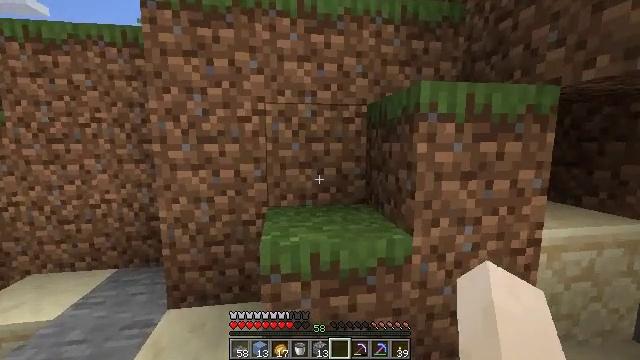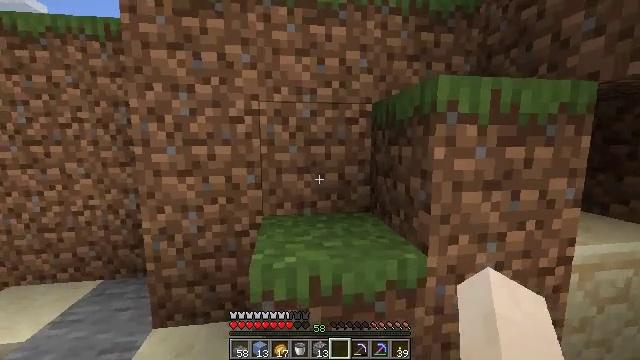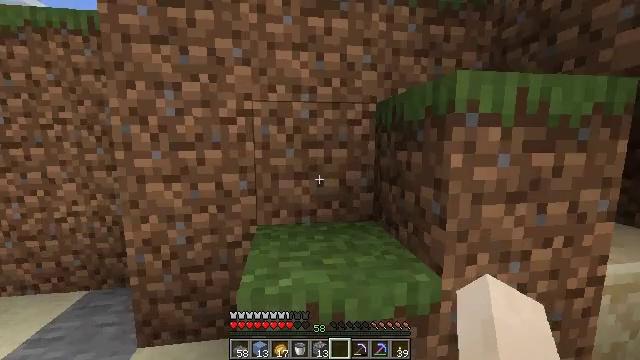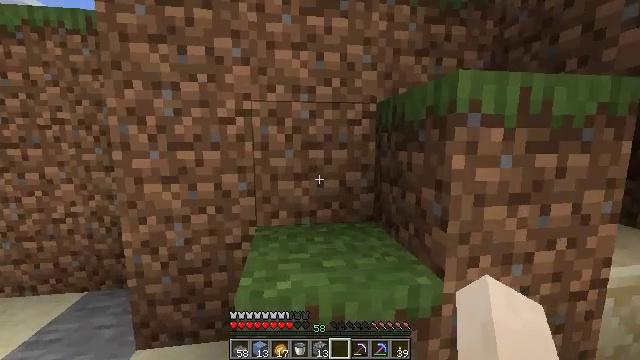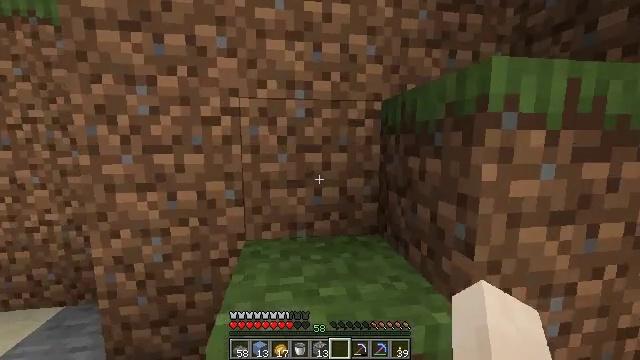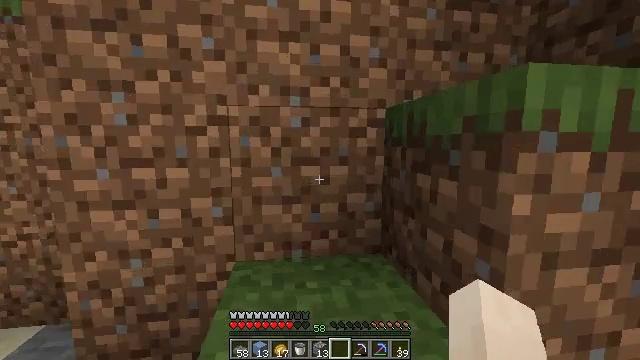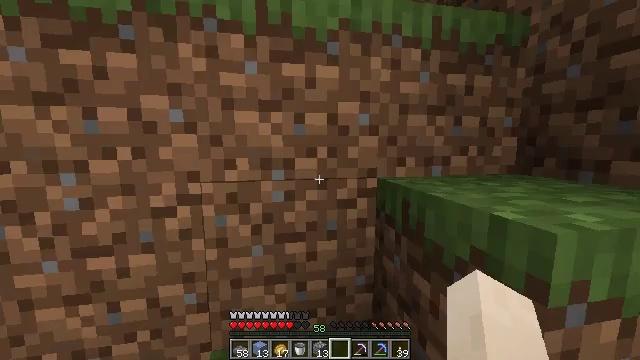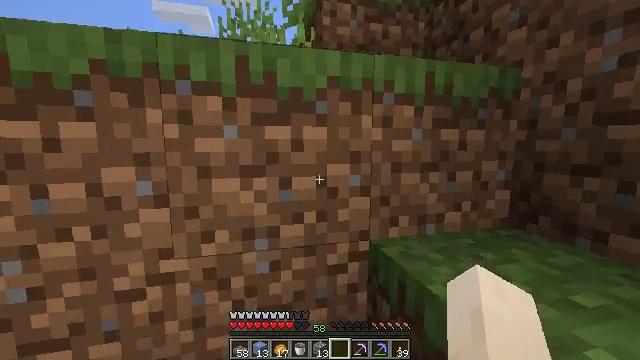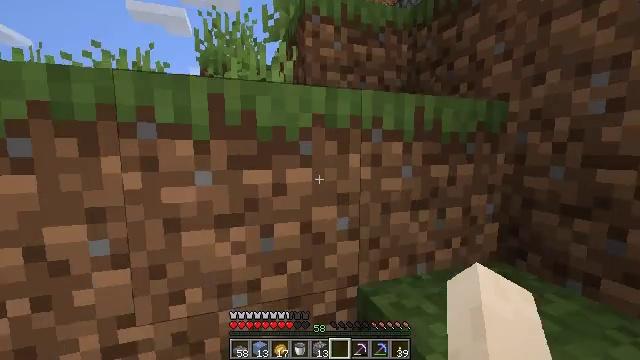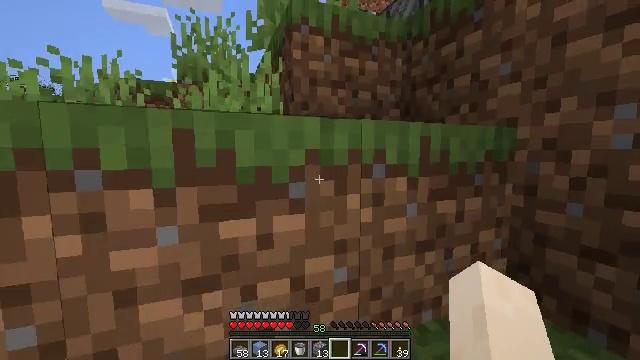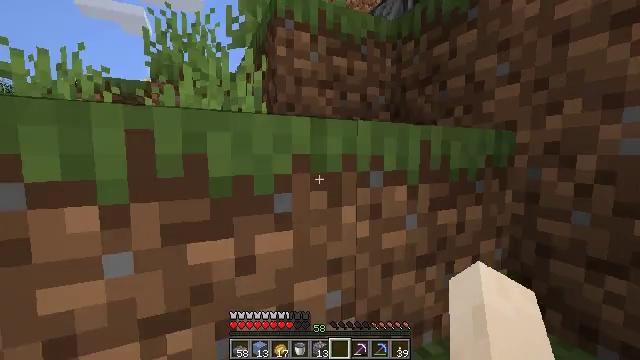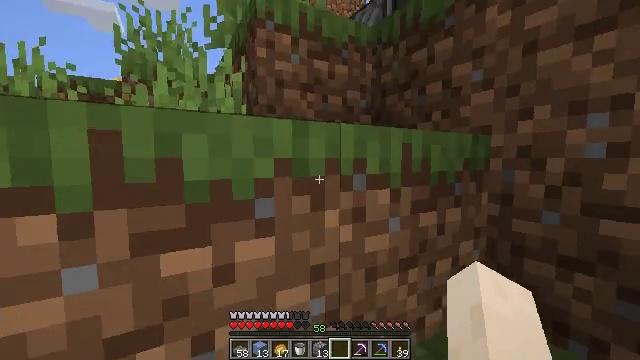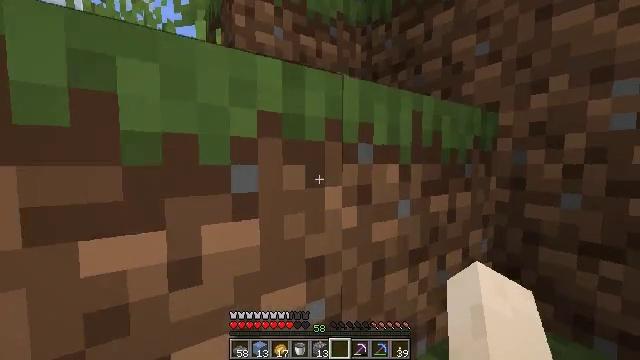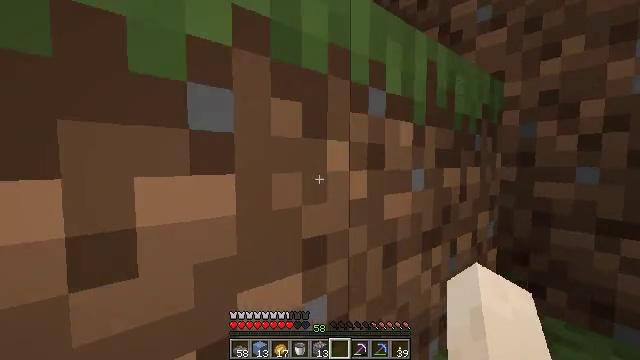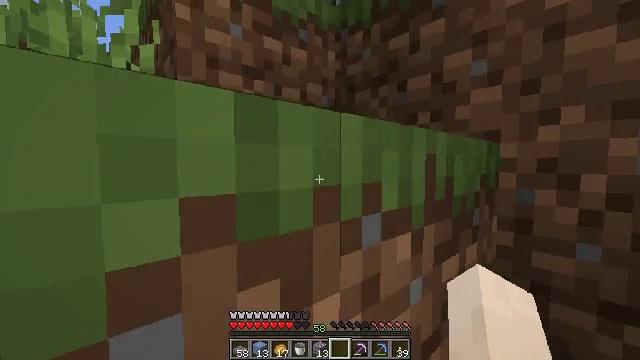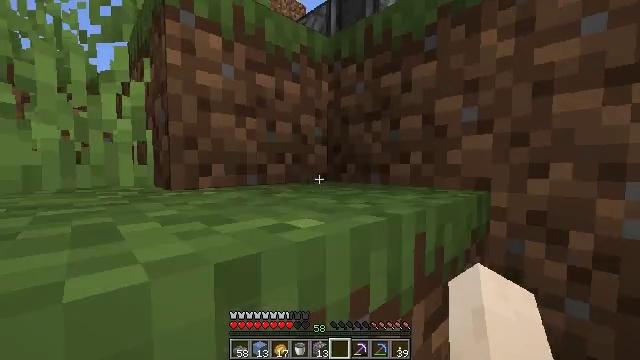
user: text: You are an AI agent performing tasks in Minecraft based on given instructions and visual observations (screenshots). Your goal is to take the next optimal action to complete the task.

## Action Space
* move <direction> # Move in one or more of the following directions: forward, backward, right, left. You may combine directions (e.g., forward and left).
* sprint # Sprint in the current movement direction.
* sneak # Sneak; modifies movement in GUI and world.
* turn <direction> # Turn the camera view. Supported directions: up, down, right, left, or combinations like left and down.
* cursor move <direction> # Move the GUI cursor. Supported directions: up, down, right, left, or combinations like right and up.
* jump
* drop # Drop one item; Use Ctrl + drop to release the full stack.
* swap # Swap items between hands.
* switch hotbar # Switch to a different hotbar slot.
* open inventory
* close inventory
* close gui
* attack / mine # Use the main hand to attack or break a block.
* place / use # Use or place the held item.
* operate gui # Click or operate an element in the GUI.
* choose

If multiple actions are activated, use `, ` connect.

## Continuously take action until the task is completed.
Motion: motion action
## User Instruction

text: Remove the stone brick slab from a structure.
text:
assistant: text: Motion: move forward
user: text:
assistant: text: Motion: move forward
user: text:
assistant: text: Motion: move forward
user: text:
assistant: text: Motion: move forward
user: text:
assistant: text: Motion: move forward, jump
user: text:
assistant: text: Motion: move forward, turn right, jump
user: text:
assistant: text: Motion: move forward, turn right, jump
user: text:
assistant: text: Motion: move forward, turn right
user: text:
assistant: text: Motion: move forward, turn right
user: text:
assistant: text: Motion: move forward, turn right
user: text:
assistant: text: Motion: move forward, turn right
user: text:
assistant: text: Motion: move forward, turn right
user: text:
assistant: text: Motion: move forward, turn right
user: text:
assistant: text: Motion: move forward, turn right, jump
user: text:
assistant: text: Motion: move forward, jump
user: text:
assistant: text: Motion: move forward, jump
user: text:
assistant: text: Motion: move forward, jump
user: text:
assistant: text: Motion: move forward
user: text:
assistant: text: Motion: move forward
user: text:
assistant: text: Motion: move forward
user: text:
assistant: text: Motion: move forward
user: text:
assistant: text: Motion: move forward, jump
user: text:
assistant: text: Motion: move forward, jump
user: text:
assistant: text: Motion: move forward, jump
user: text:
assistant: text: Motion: move forward
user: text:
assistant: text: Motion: move forward
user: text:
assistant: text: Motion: move forward
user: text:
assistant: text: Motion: move forward
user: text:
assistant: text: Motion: move forward
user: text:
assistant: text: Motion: move forward